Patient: sex F, age 26
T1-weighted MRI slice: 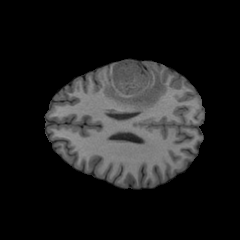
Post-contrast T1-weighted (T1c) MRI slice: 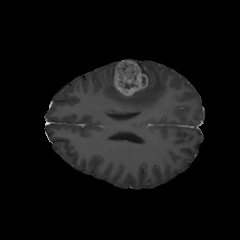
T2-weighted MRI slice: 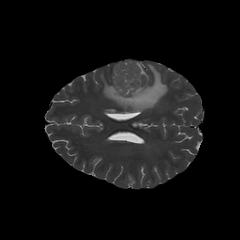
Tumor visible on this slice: yes
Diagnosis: Glioblastoma, IDH-wildtype
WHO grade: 4